Field crop: maize
Growth stage: 1
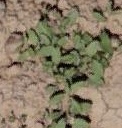
Species: convolvulus